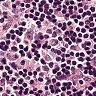
Metastatic tissue present: no